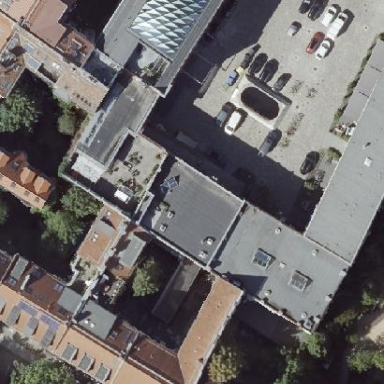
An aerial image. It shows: Commercial building that houses gallery.